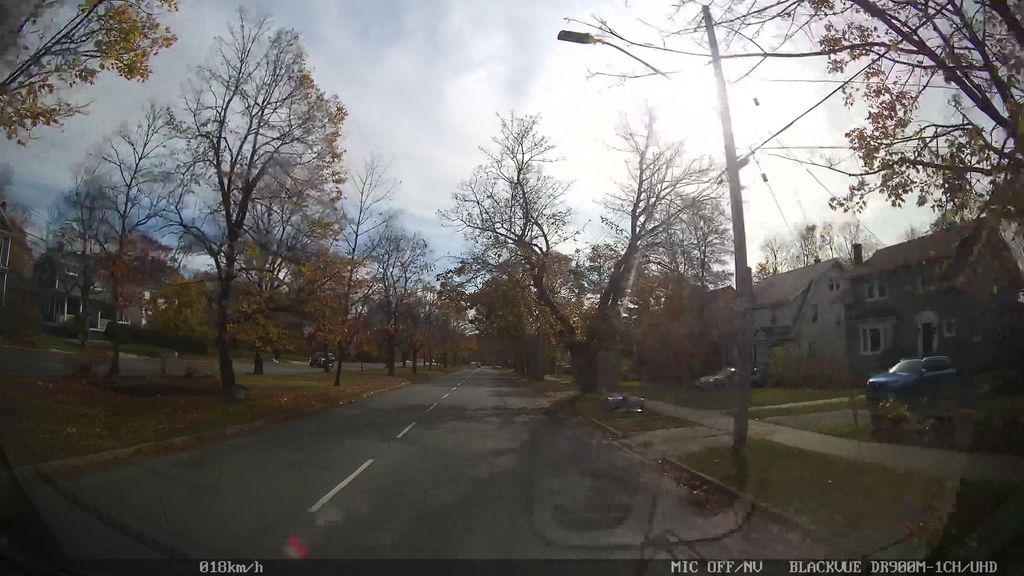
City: halifax